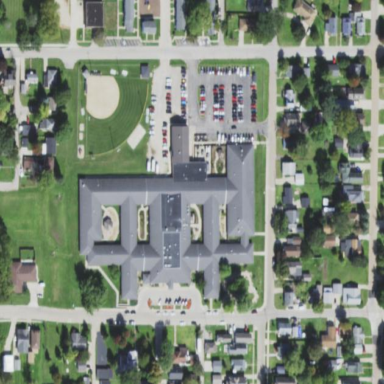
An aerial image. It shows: Nursing home.